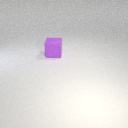
large purple rubber cube